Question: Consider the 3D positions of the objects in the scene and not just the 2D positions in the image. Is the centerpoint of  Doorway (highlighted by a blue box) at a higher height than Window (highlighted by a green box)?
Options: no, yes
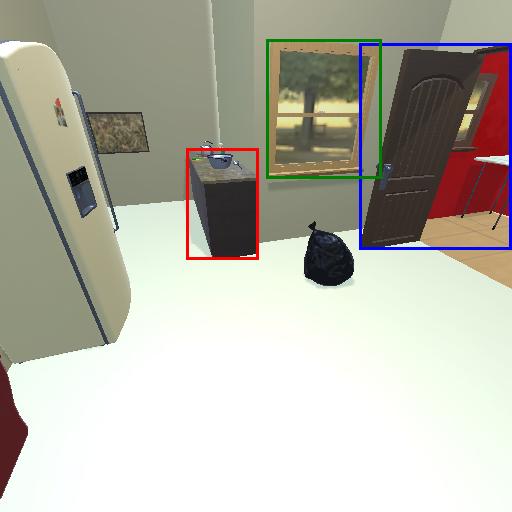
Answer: no